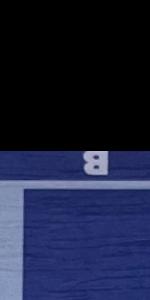
Label: Empty